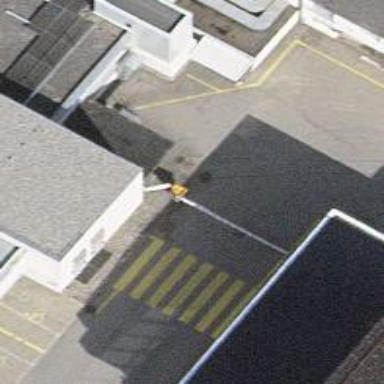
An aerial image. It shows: Lift gate barrier.